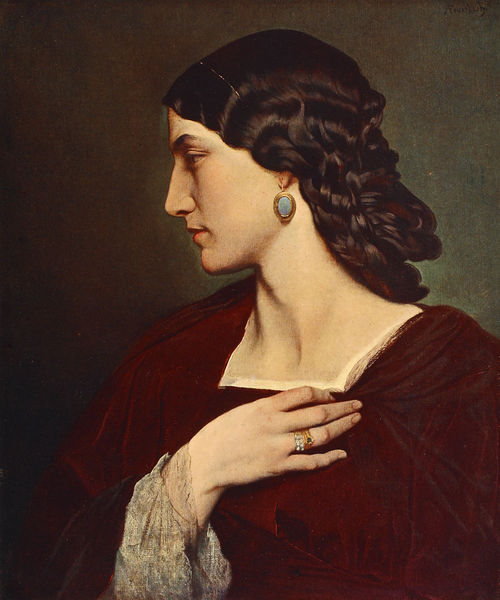
Titel: Nanna, Profil nach links
Künstler: Anselm Feuerbach
Institution: Karlsruhe, Staatliche Kunsthalle
Schlagwörter: dunkel, hand, braun, brust, finger, frau, frisur, kleid, licht, mund, nase, ohr, ohrring, profil, schmuck, rot, gesicht, samt, spitze, ärmel, hals, portrait, auge, gold, haare, mantel, brünett, locken, perlen, zopf, braune haare, ring, fingerring, ringe, ohrschmuck, anmutig, roter mantel, profilbild